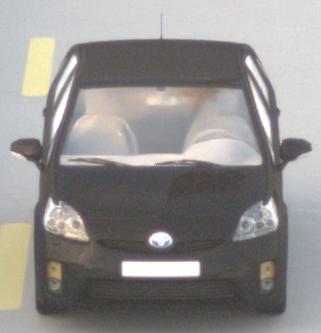
Make: Toyota
Model: Prius 1.5 Hybrid
Detailed model: Prius (HW2)
Model produced from: 2006/03
Model produced until: 2009/06
Doors: 5
Color: black
Road condition: dry road
Daytime: sunrise or sunset
Contrast: low contrast